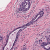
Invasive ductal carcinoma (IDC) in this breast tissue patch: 0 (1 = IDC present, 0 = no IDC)